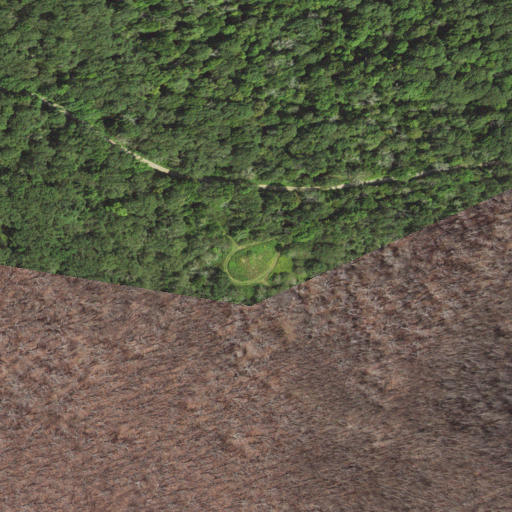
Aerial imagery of mountain in West Virginia named Paddy Knob containing deciduous forest, open development, and low intensity development